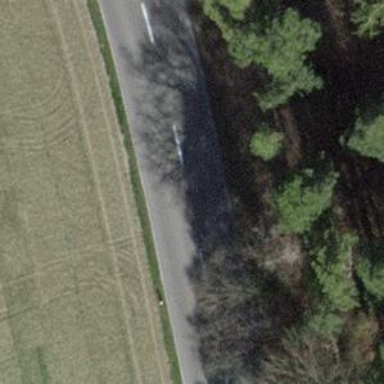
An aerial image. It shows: Secondary road with asphalt surface.